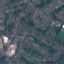
Label: Residential